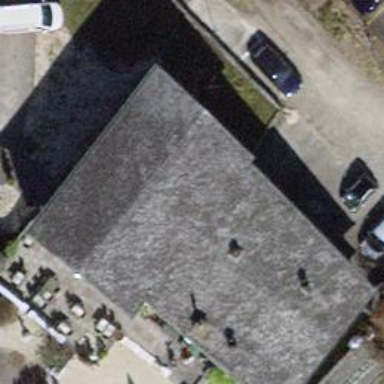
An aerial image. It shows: Restaurant.